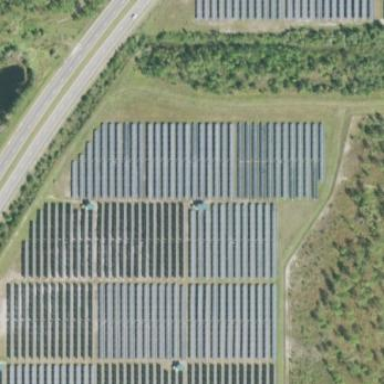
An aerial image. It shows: Solar power plant utilizing photovoltaic technology.